Question: I would like to place a Button next to my Tabs in my app. I've given the code below as to how I am constructing my Tabs.
This is the XML
'''
<TabHost
xmlns:android="http://schemas.android.com/apk/res/android"
android:id="@android:id/tabhost"
android:layout_width="fill_parent"
android:layout_height="330dp"
>
<LinearLayout
android:layout_width="fill_parent"
android:layout_height="fill_parent"
android:orientation="vertical" >
<View
android:layout_width="fill_parent"
android:layout_height="0.5dip"
android:background="#000" />
<TabWidget
android:id="@android:id/tabs"
android:layout_width="fill_parent"
android:layout_height="wrap_content"
android:layout_marginLeft="0dip"
android:layout_marginRight="0dip" />
<View
android:layout_width="fill_parent"
android:layout_height="2dip"
android:background="#696969" />
<View
android:layout_width="fill_parent"
android:layout_height="2dip"
android:background="#000" />
<FrameLayout
android:id="@android:id/tabcontent"
android:layout_width="fill_parent"
android:layout_height="fill_parent" />
</LinearLayout>
</TabHost>
'''
The code for at my Activity:
'''
public class Secondactivity extends TabActivity {
protected void onCreate(Bundle savedInstanceState) {
setupTabHost();
mTabHost.getTabWidget().setDividerDrawable(se.copernicus.activity.R.drawable.tab_divider);
setupTab(new TextView(this), "Month");
setupTab(new TextView(this), "Week");
setupTab(new TextView(this), "Day");
setupTab(new TextView(this), "Today");
private void setupTab(final View view, final String tag) {
View tabview = createTabView(mTabHost.getContext(), tag);
TabSpec setContent = mTabHost.newTabSpec(tag).setIndicator(tabview)
.setContent(new TabContentFactory() {
public View createTabContent(String tag) {
return view;
}
});
mTabHost.addTab(setContent);
}
private static View createTabView(final Context context, final String text) {
View view = LayoutInflater.from(context)
.inflate(R.layout.tabs_bg, null);
TextView tv = (TextView) view.findViewById(R.id.tabsText);
tv.setText(text);
return view;
'''
}
This my current view when I run my app

What I would like to do is place a button at the place of today. How can I go about it ?
I've excluded some code that is xml that will show the pressed state as the question would get lengthy
Thank you for you input and your time.
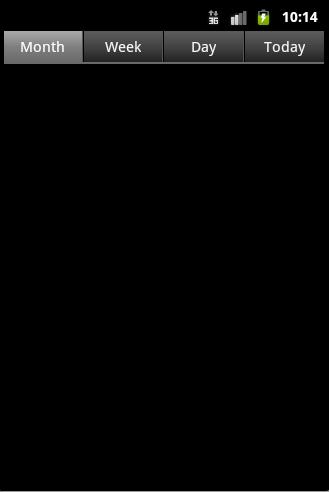
Answer:
I have used the following code to generate this result. I have set the fourth tab clickable false. Only the button inside the tab will be clickable. So it would give an impression that it is not a tab. Hope this would help.
'''
public class MainActivity extends TabActivity {
private TabHost mTabHost;
private void setupTabHost() {
mTabHost = (TabHost) findViewById(android.R.id.tabhost);
mTabHost.setup();
}
protected void onCreate(Bundle savedInstanceState) {
super.onCreate(savedInstanceState);
setContentView(R.layout.home);
setupTabHost();
mTabHost.getTabWidget().setDividerDrawable(R.drawable.item_seperator);
setupTab(new TextView(this), "Month");
setupTab(new TextView(this), "Week");
setupTab(new TextView(this), "Day");
final View view = new Button(this);
View tabview = LayoutInflater.from(this).inflate(
R.layout.button_tabs_bg, null);
Button button = (Button) tabview.findViewById(R.id.tabsButton);
button.setOnClickListener(new OnClickListener() {
@Override
public void onClick(View v) {
Toast.makeText(MainActivity.this, "Button click",
Toast.LENGTH_SHORT).show();
}
});
TabSpec setContent = mTabHost.newTabSpec("").setIndicator(tabview)
.setContent(new TabContentFactory() {
public View createTabContent(String tag) {
return view;
}
});
mTabHost.addTab(setContent);
mTabHost.getTabWidget().getChildTabViewAt(3).setEnabled(false);
}
private void setupTab(final View view, final String tag) {
View tabview = createTabView(mTabHost.getContext(), tag);
TabSpec setContent = mTabHost.newTabSpec(tag).setIndicator(tabview)
.setContent(new TabContentFactory() {
public View createTabContent(String tag) {
return view;
}
});
mTabHost.addTab(setContent);
}
private static View createTabView(final Context context, final String text) {
View view = LayoutInflater.from(context)
.inflate(R.layout.tabs_bg, null);
TextView tv = (TextView) view.findViewById(R.id.tabsText);
tv.setText(text);
return view;
}
}
'''
'''
<!-- Active tab -->
<item android:state_selected="true" android:state_focused="false"
android:state_pressed="false" android:drawable="@color/tablight" />
<!-- Inactive tab -->
<item android:state_selected="false" android:state_focused="false"
android:state_pressed="false" android:drawable="@color/tabdark" />
<!-- Pressed tab -->
<item android:state_pressed="true" android:drawable="@color/tablight" />
<!-- Selected tab (using d-pad) -->
<item android:state_focused="true" android:state_selected="true"
android:state_pressed="false" android:drawable="@color/tablight" />
'''
'''
<TextView
android:id="@+id/tabsText"
android:layout_width="wrap_content"
android:layout_height="wrap_content"
android:text="Title"
android:textColor="@android:color/white"
android:textSize="15dip" />
'''
'''
<?xml version="1.0" encoding="utf-8"?>
<LinearLayout xmlns:android="http://schemas.android.com/apk/res/android"
android:id="@+id/tabsLayout" android:layout_width="fill_parent"
android:layout_height="fill_parent" android:background="@color/buttontab"
android:padding="10dip" android:gravity="center" android:orientation="vertical">
<Button
android:id="@+id/tabsButton"
android:layout_width="wrap_content"
android:layout_height="wrap_content"
android:text="Button"
android:textColor="@android:color/black"
android:textSize="15dip" />
</LinearLayout>
'''
'''
<?xml version="1.0" encoding="utf-8"?>
<resources>
<color name="tabdark">#333333</color>
<color name="tablight">#999999</color>
<color name="buttontab">#999966</color>
</resources>
'''